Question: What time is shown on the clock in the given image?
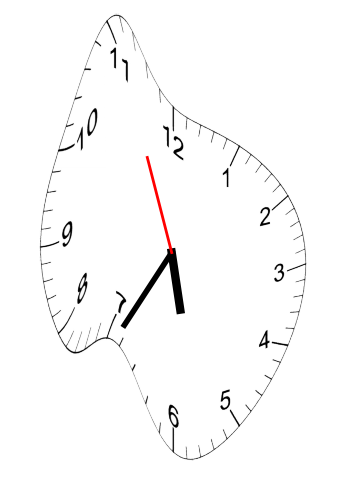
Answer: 05:34:56